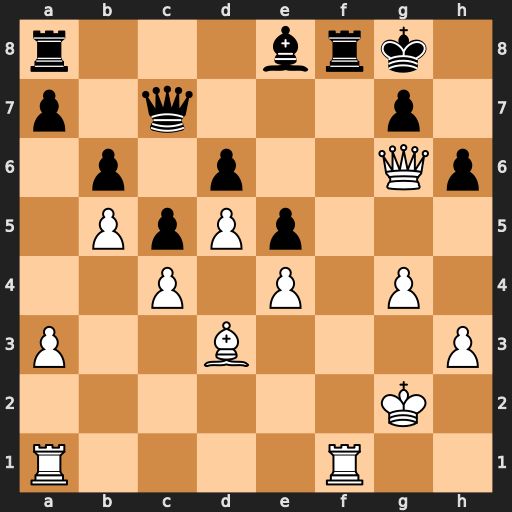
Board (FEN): r3brk1/p1q3p1/1p1p2Qp/1PpPp3/2P1P1P1/P2B3P/6K1/R4R2
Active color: w
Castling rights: -
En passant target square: -
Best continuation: Rxf8+ Kxf8 Qh7